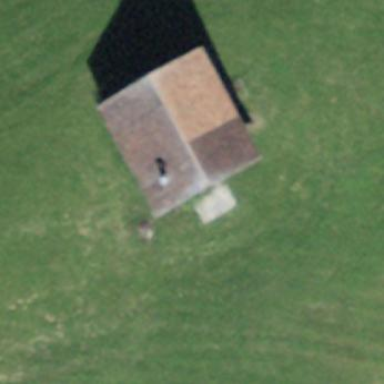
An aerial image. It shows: Barn.